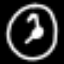
Label: clock